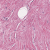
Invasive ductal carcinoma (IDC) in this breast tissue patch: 0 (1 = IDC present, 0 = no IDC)